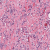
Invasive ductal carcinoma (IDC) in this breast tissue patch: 1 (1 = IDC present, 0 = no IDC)